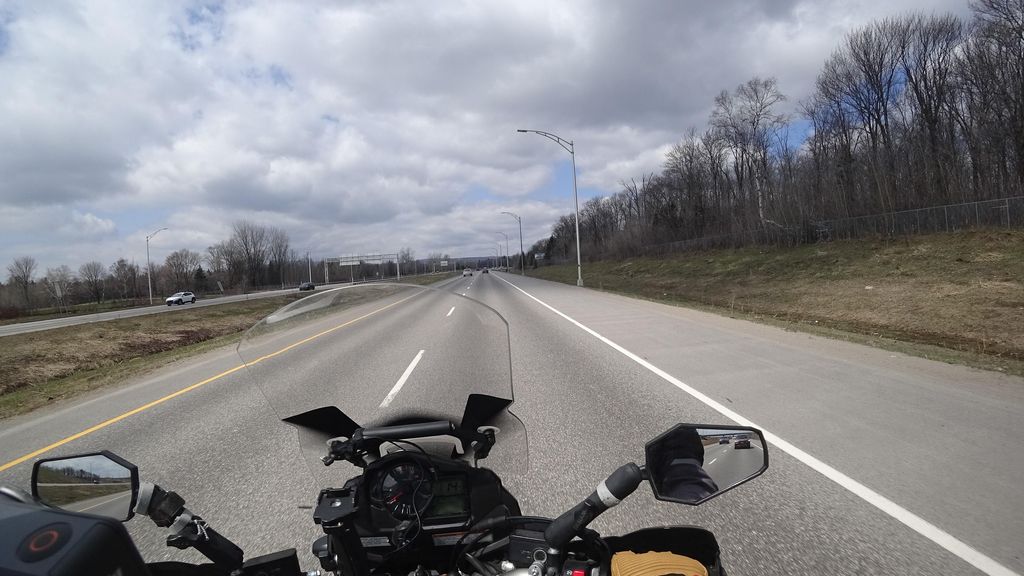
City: quebec_city